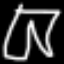
Label: pants